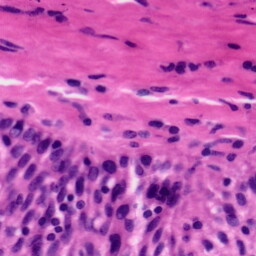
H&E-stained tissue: Tonsil